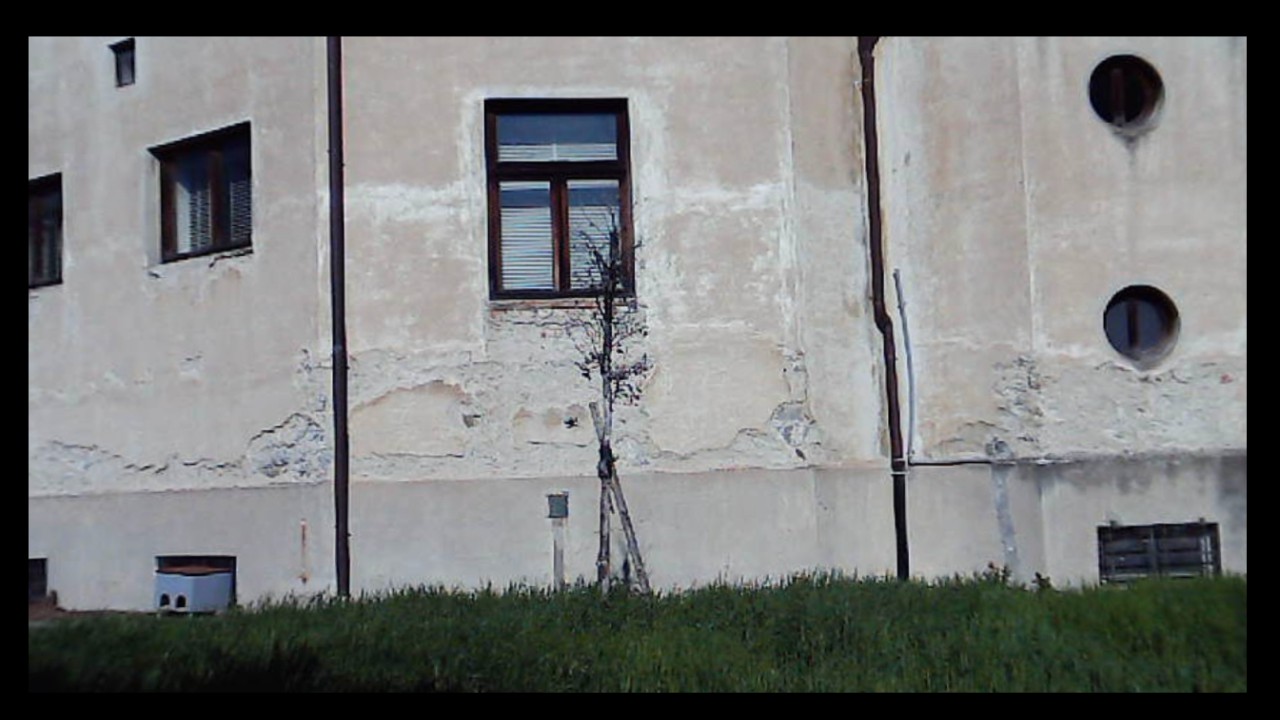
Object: Betafpv air75